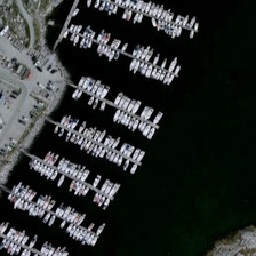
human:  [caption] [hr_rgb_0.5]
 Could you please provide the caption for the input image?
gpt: The port is packed with boats while some cars are parked at the bank.

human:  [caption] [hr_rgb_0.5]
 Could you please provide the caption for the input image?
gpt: The port was full of ships and several cars were parked on the shore.

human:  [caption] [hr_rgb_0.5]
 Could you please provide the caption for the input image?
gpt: The harbour is full of boats while several cars park on your bank.

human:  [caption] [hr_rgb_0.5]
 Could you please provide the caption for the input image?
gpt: The dock was full of boats and boats.

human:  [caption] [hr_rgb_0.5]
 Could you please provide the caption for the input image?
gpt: Port is full of boats while several cars park in their bank.